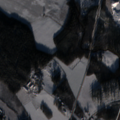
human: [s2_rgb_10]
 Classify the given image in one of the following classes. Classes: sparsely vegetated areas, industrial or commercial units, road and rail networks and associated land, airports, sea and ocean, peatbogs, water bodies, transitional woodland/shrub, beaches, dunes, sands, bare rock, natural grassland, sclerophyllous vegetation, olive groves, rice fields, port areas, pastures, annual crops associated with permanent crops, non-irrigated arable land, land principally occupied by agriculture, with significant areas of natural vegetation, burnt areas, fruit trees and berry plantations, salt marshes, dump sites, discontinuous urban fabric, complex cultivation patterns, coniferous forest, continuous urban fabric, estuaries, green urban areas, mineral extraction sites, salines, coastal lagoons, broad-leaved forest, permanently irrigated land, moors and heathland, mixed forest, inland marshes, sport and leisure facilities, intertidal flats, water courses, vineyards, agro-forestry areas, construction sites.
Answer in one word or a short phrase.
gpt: airports, mineral extraction sites, non-irrigated arable land, land principally occupied by agriculture, with significant areas of natural vegetation, coniferous forest, mixed forest